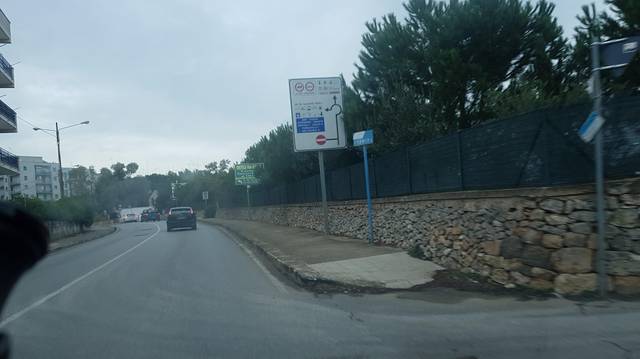
Region: Italy
Coordinates: 40.725, 17.588